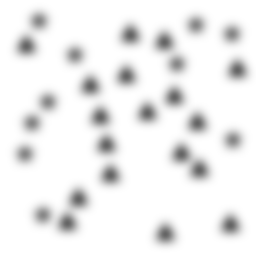
Squares: 0
Triangles: 18
Stars: 10
Total shapes: 28